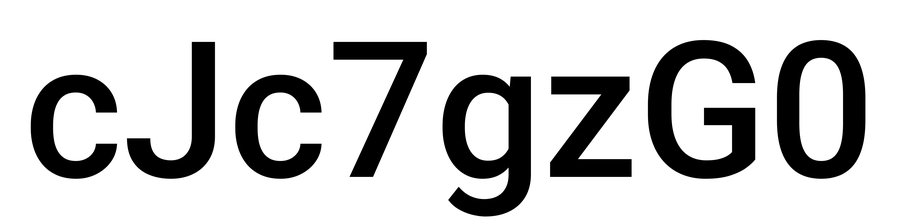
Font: Roboto_Medium